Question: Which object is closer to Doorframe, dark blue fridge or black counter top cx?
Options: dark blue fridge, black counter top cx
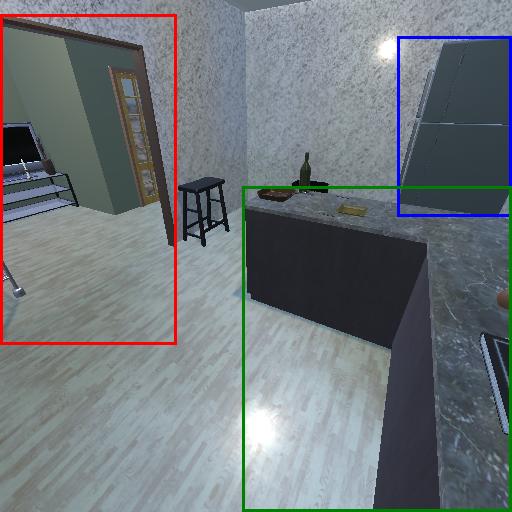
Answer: dark blue fridge